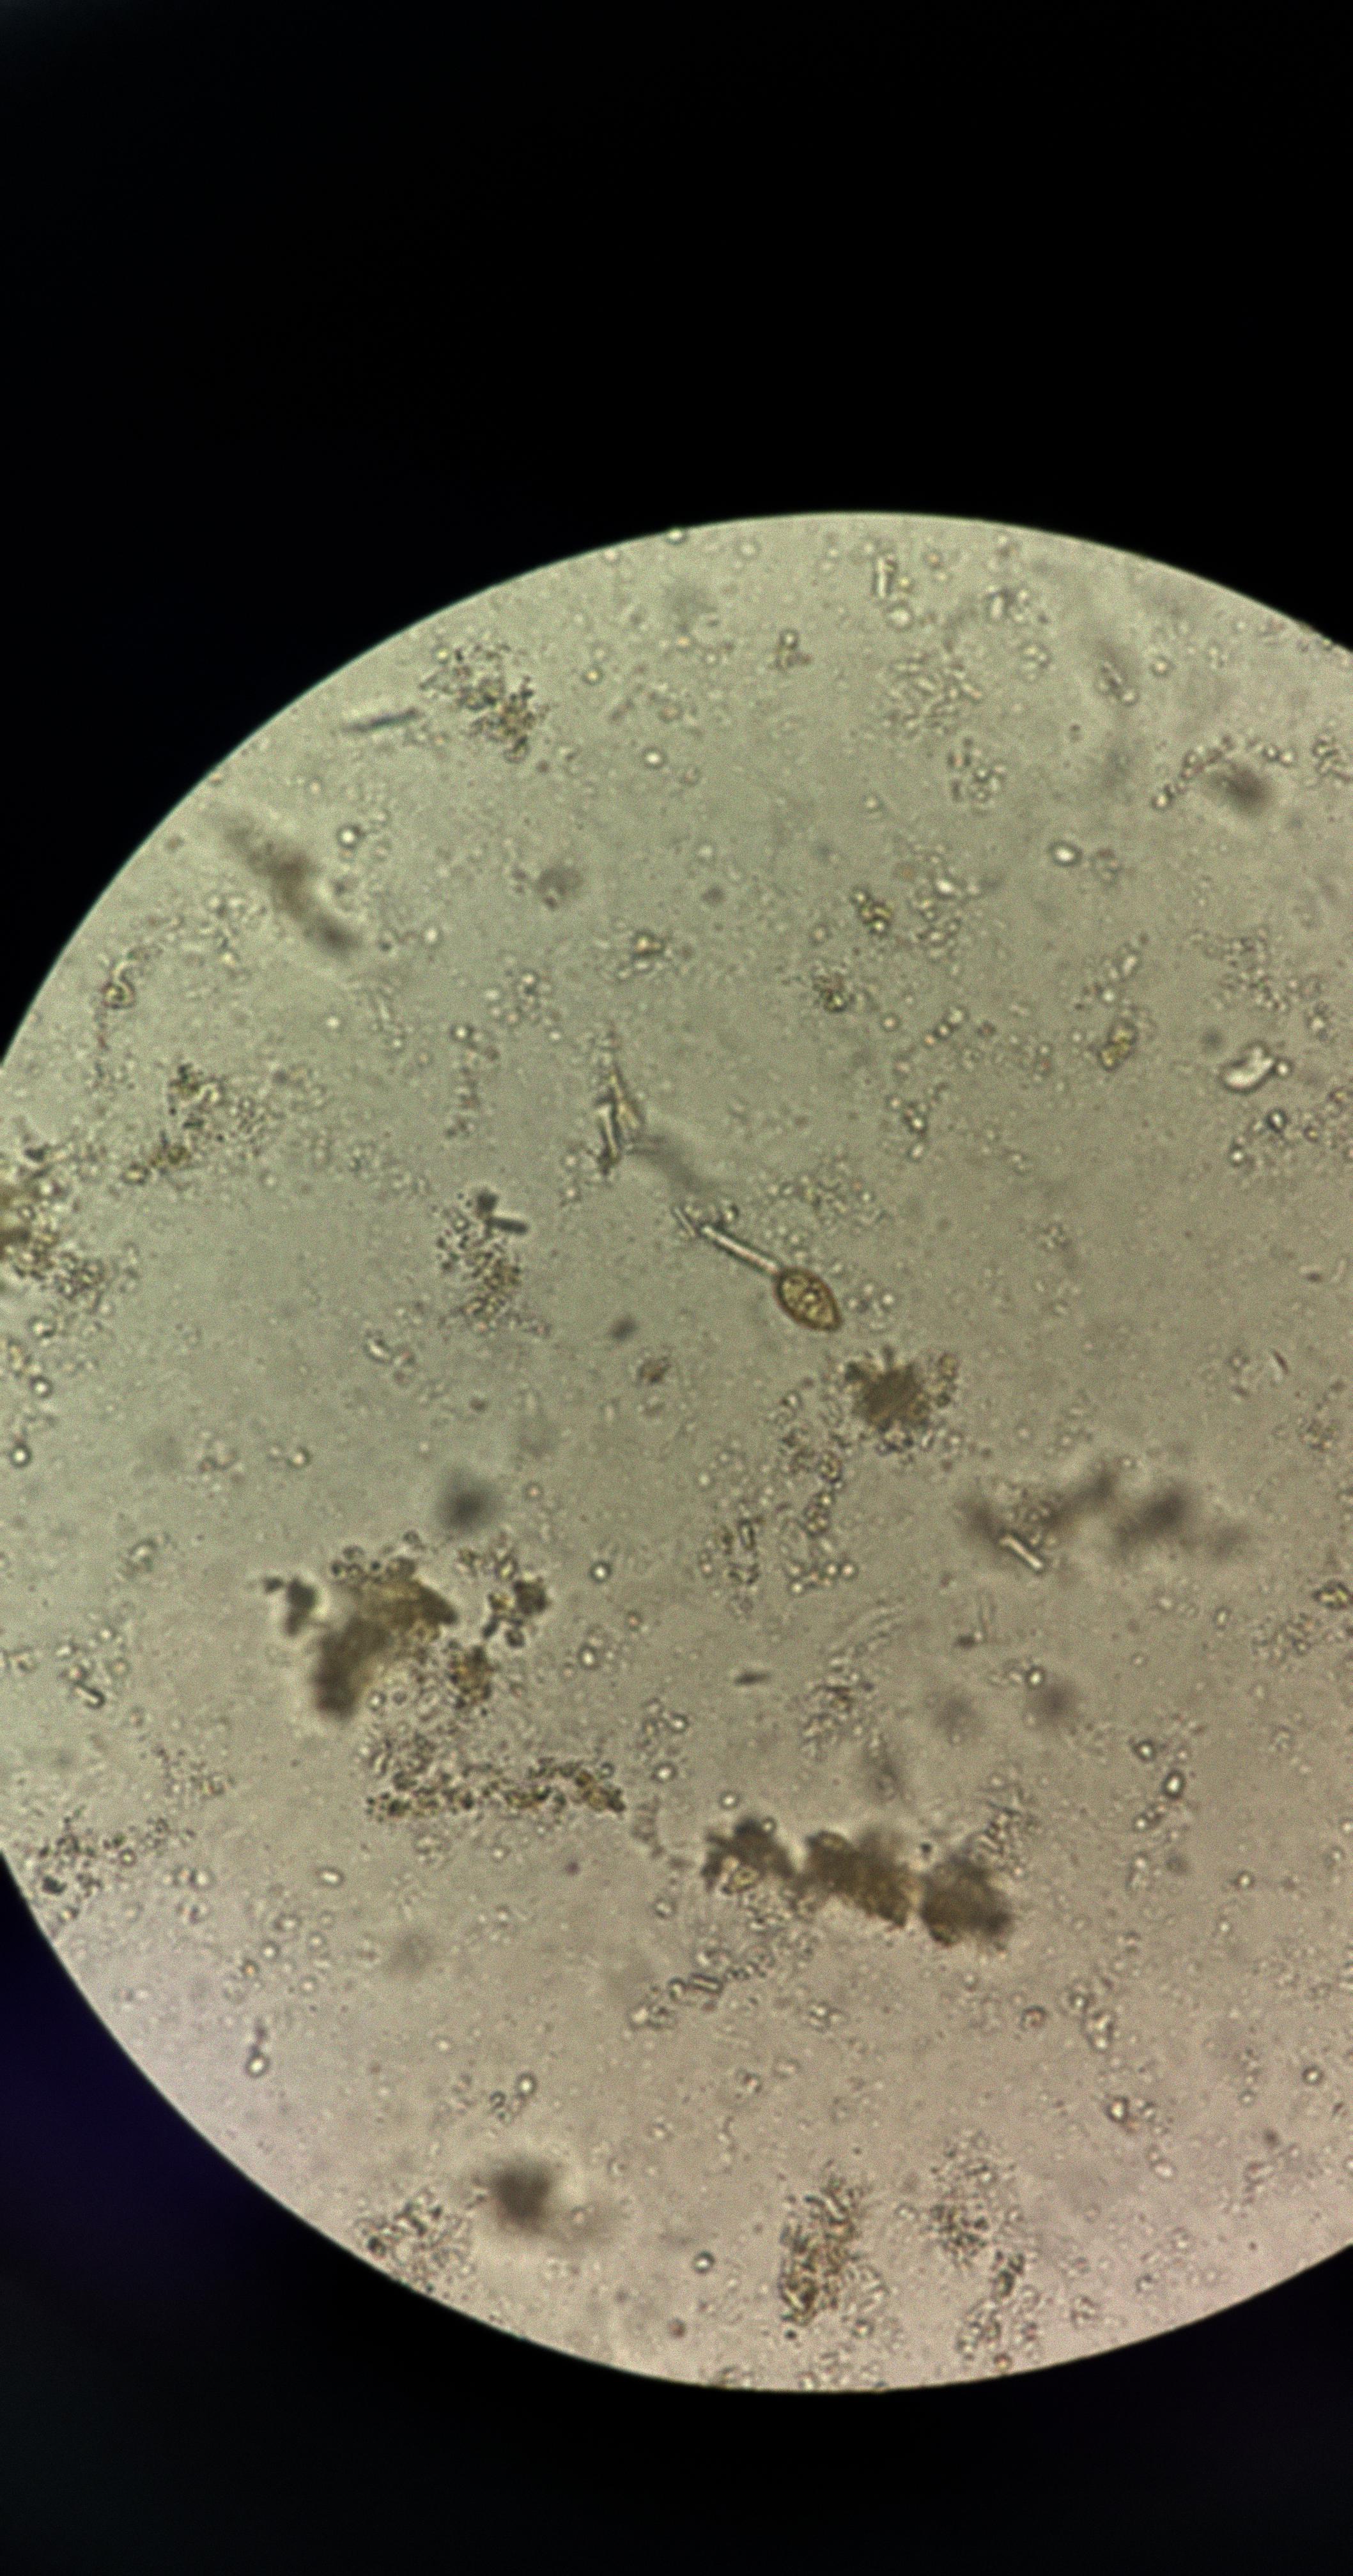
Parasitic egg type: Opisthorchis viverrine